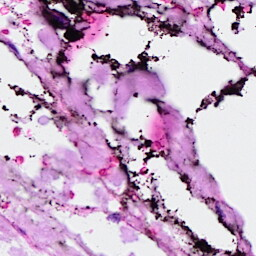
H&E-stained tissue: Breast